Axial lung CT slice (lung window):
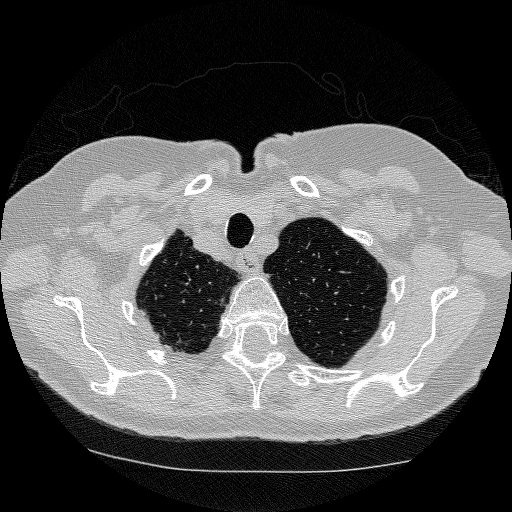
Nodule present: no